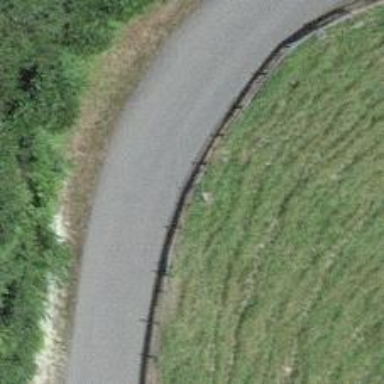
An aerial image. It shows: Guard rail as barrier.